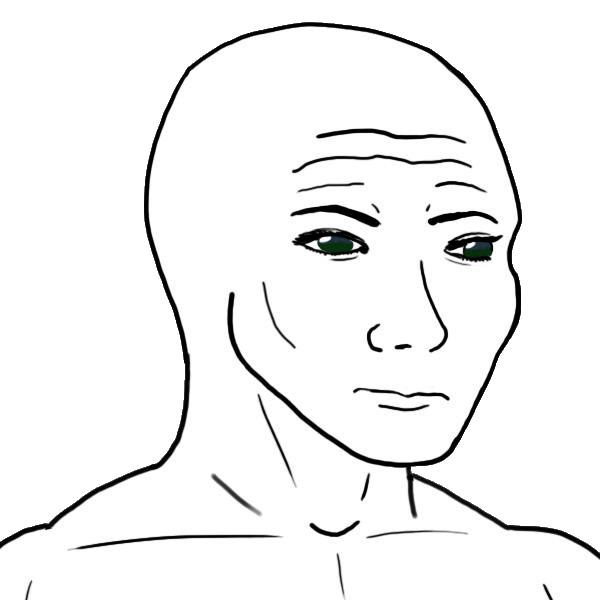
Label: 5_Handsome_Wojak